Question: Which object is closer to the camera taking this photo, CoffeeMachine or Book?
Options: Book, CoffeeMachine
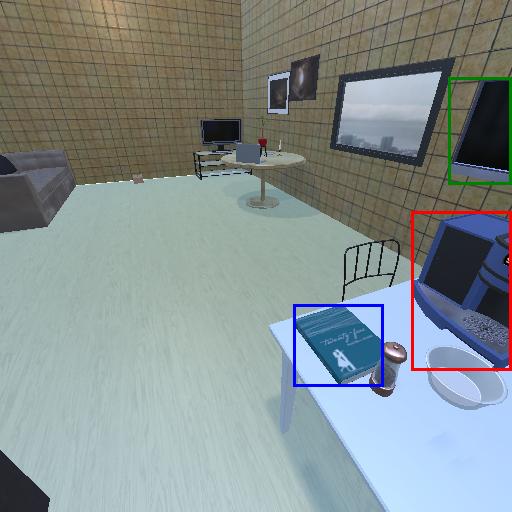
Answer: Book